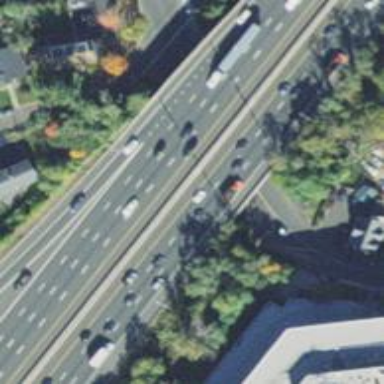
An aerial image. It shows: Motorway bridge with asphalt surface.